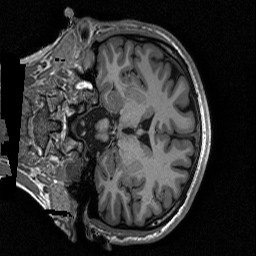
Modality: T1w
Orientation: coronal